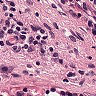
Metastatic tissue present: no